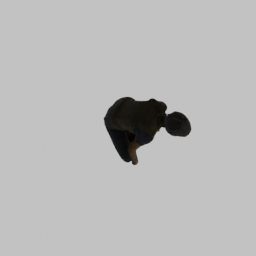
Label: people